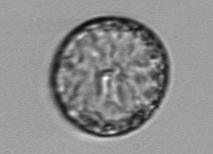
Label: Coscinodiscus